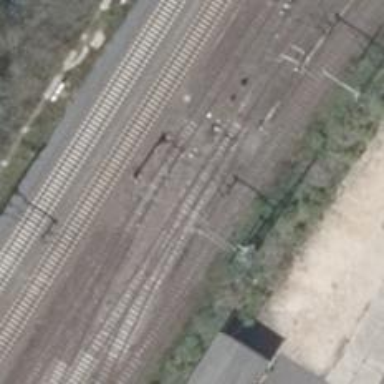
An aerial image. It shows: Railway switch.